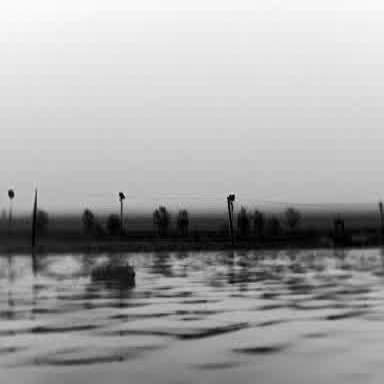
There is a container_ship in the infrared image.